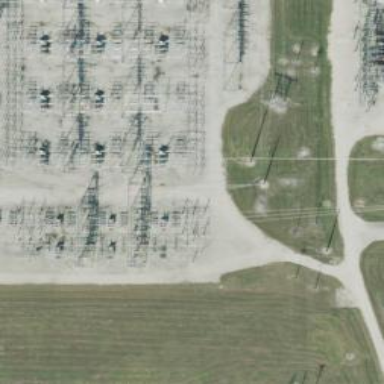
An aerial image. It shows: Switch used for power control.